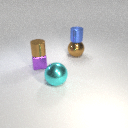
large brown metal sphere to the right of large cyan metal sphere